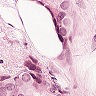
Metastatic tissue present: yes